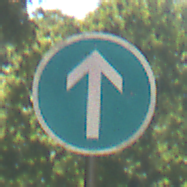
Verkehrszeichen: VorgeschriebeneFahrtrichtungGeradeaus
Umgebung: Outdoor, RoadRail
Tageszeit: Midday
Wetter: Clear
Licht: Natural
Jahreszeit: NotSpecified
Kontrast: HighContrast